Question: I have a really basic question about the android list view element. I have a list view with about 100 elements. To simplify the navigation, I would like to use a 'list view navigation bar' as marked in the image below

I searched for it but I still don't know if this is a standard view or not. I guess not. And if not, how might this smart list view navigation be implemented?
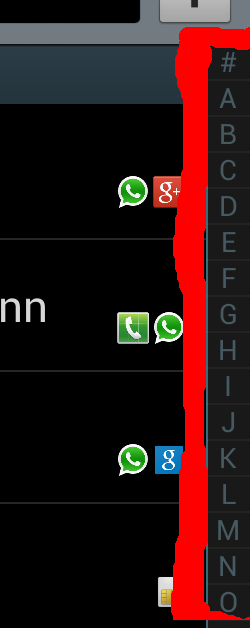
Answer: checkout this
> <URL>
and this
> <URL>
i have not used them, just searched it